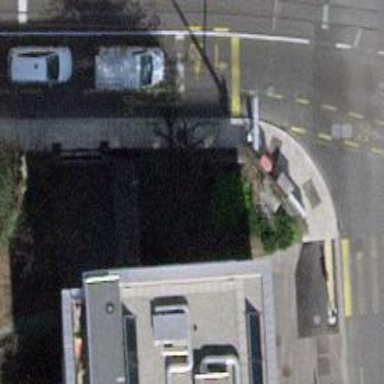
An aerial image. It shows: Asphalt sidewalk.